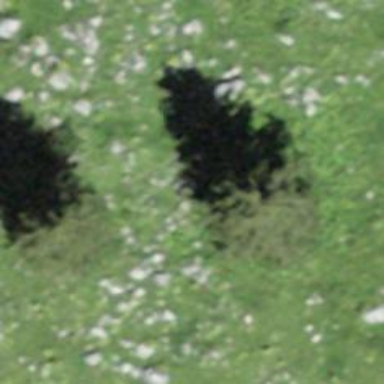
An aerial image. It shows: Needle-leaved tree in nature.